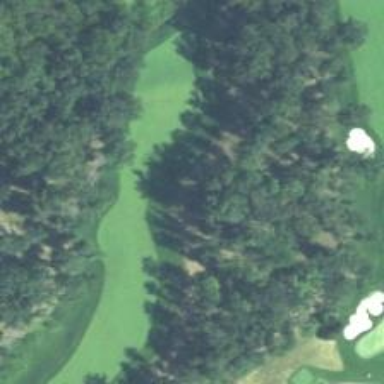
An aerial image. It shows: Grassy area designated as golf fairway.